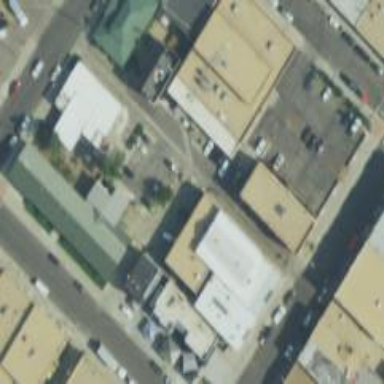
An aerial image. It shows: Alley classified as service road.